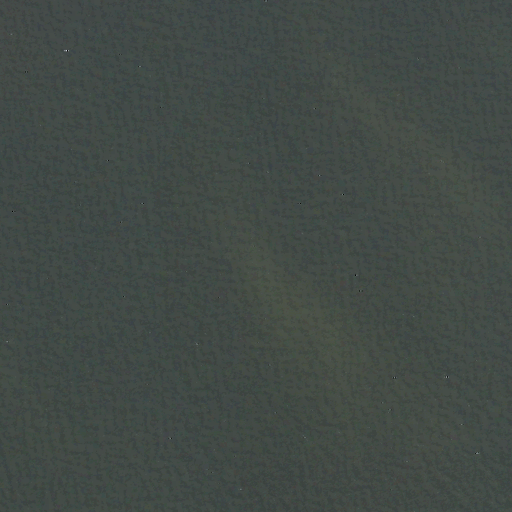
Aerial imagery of bar in Alabama named West Bank containing only open water